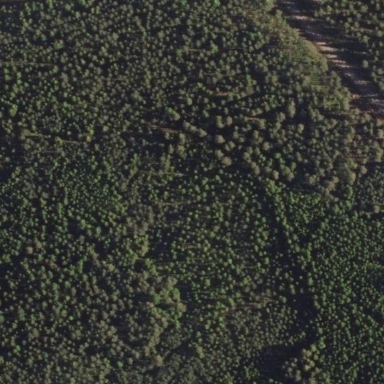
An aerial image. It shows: Needle-leaved woodland.